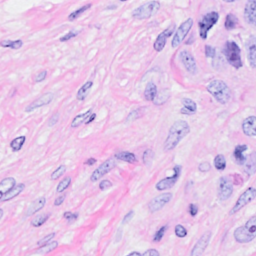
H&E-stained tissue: Breast